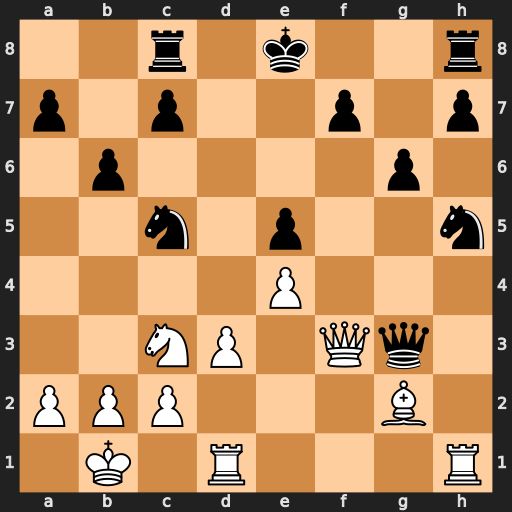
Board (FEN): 2r1k2r/p1p2p1p/1p4p1/2n1p2n/4P3/2NP1Qq1/PPP3B1/1K1R3R
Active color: w
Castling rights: k
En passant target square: -
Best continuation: Rxh5 Qxf3 Rxe5+ Kf8 Bxf3